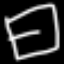
Label: square